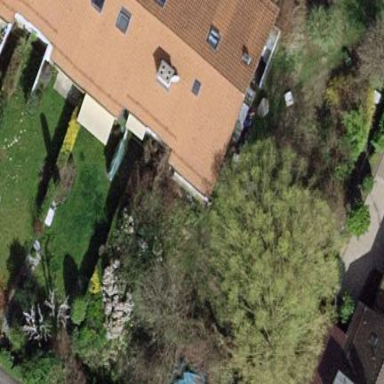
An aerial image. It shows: Garden enclosed by fence.